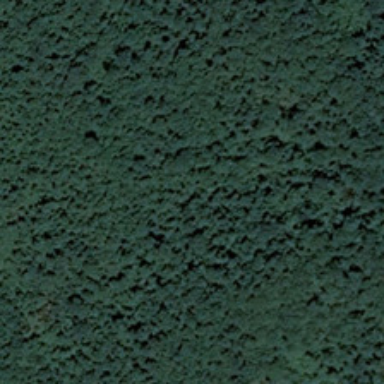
Many green trees are in a crowded forest .